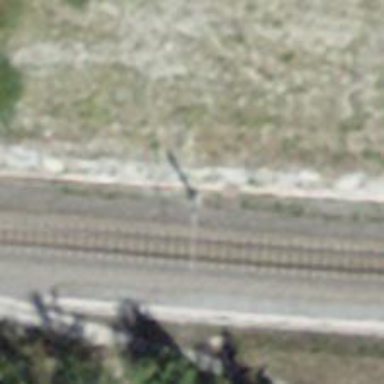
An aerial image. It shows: Catenary mast for power lines.